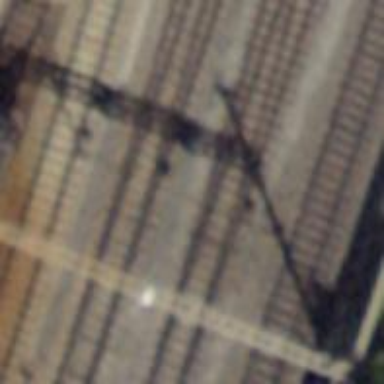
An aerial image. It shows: Railway switch.